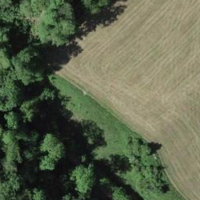
EUNIS habitat code: 44
Species observed at this site:
Allium ursinum